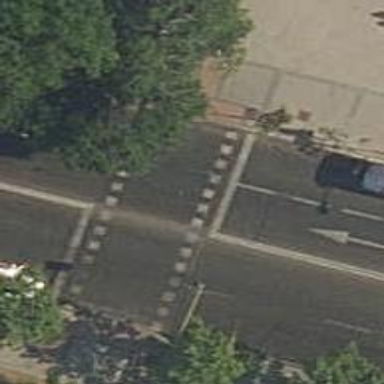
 there are traffic signals and zebra crossing."